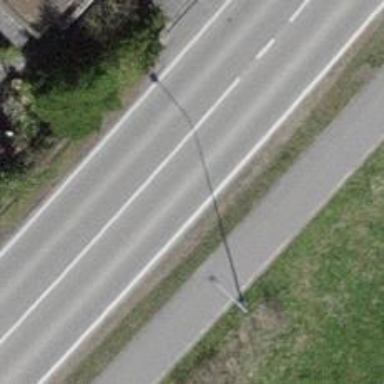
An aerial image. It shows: Asphalt road classified as primary highway.